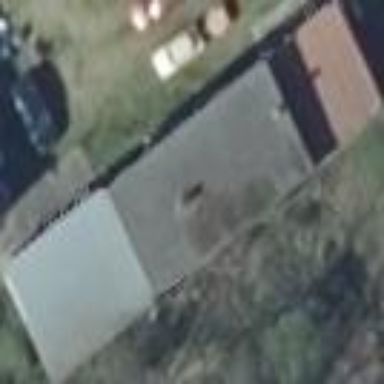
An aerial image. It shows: Shed building.